Question: I'm having troubles getting my head around how to create add animation to a 'LinearLayout' that is translucent. There are two views with opacity and a moving background (Google map if it is of importance). View1 is a 'LinearLayout' and view2 is being added to view1. However when adding view2 it is seen through view1 (see left animation below).

Is there any way I can prevent this to achieve my animation correctly? (goal: see animation on the right) Keep in mind that the background is changing and is not a fixed picture.
Best regards
Rawa
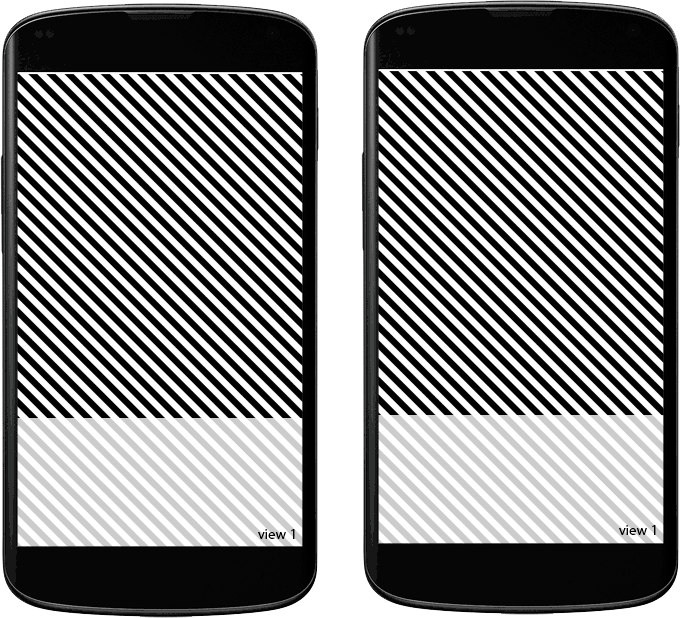
Answer: I imagine my comment may not have been entirely clear, so I put together a simple example to better explain and demonstrate. As I'm uncertain as to what your 'View's will be, I've left them rather generic, and set some hard-coded properties you will want to change.
'main.xml' layout:
'''
<RelativeLayout xmlns:android="http://schemas.android.com/apk/res/android"
android:layout_width="match_parent"
android:layout_height="match_parent"
android:background="@drawable/stripes_diag" >
<LinearLayout
android:layout_width="match_parent"
android:layout_height="wrap_content"
android:layout_alignParentBottom="true"
android:orientation="vertical" >
<LinearLayout
android:layout_width="match_parent"
android:layout_height="wrap_content"
android:background="#<PHONE>" >
<TextView android:id="@+id/view2"
android:layout_width="match_parent"
android:layout_height="wrap_content"
android:gravity="center_horizontal"
android:background="#88ffffff"
android:textColor="#000000"
android:textSize="40sp"
android:text="Lorem Ipsum" />
</LinearLayout>
<View android:id="@+id/view1"
android:layout_width="match_parent"
android:layout_height="100dp"
android:background="#88ffffff" />
<Button
android:layout_width="match_parent"
android:layout_height="wrap_content"
android:text="Animate"
android:onClick="onClick" />
</LinearLayout>
</RelativeLayout>
'''
'MainActivity' class:
'''
public class MainActivity extends Activity
{
View view1, view2;
@Override
public void onCreate(Bundle savedInstanceState)
{
super.onCreate(savedInstanceState);
setContentView(R.layout.main);
view1 = findViewById(R.id.view1);
view2 = findViewById(R.id.view2);
}
public void onClick(View v)
{
view2.setY(view2.getHeight());
ObjectAnimator anim = ObjectAnimator.ofFloat(view2, "y", 0);
anim.setDuration(1500);
anim.start();
}
}
'''
A look at the effect: